Question: I downloaded Xcode 6.3 from the Mac Store but when I launch Xcode, it still opens 6.2. I've tried restarting the Mac. Also when I go to the Mac store and search for Xcode it prompts me to Open Xcode 6.3, but this opens 6.2 (it also indicates that its been successfully downloaded).
Im running OS X 10.10.2
Any help is greatly appreciated.
Im now running OS X 10.10.3
When I launch Xcode, on the launch screen, it has Version 6.2, but I downloaded and installed 6.3.

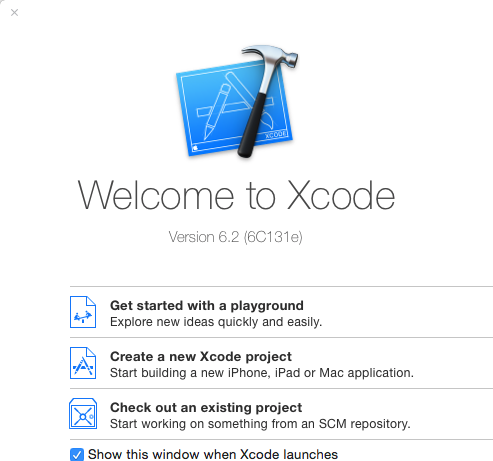
Answer: I got it working. Download the latest OS if there is an update, delete Xcode from Applications, 'Get' Xcode from the Mac App Store, and if it installs 6.2 again (like it did for me) go back to the Mac App Store and 'update should be there.